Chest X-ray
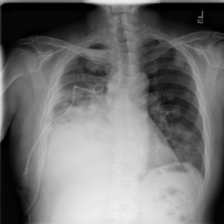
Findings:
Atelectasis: negative
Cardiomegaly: negative
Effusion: negative
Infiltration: negative
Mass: negative
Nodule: positive
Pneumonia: negative
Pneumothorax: negative
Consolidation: negative
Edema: negative
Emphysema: negative
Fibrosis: negative
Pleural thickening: positive
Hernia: negative